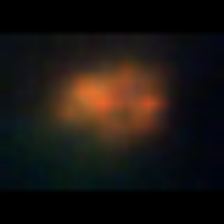
Taxon: NanoPlankton
Group: Other